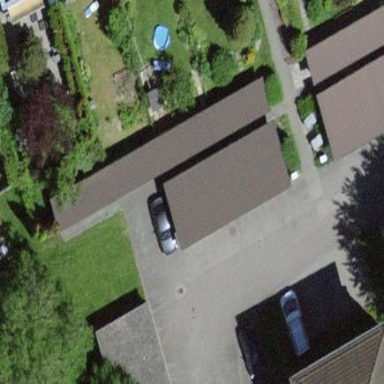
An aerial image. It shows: Carport structure.